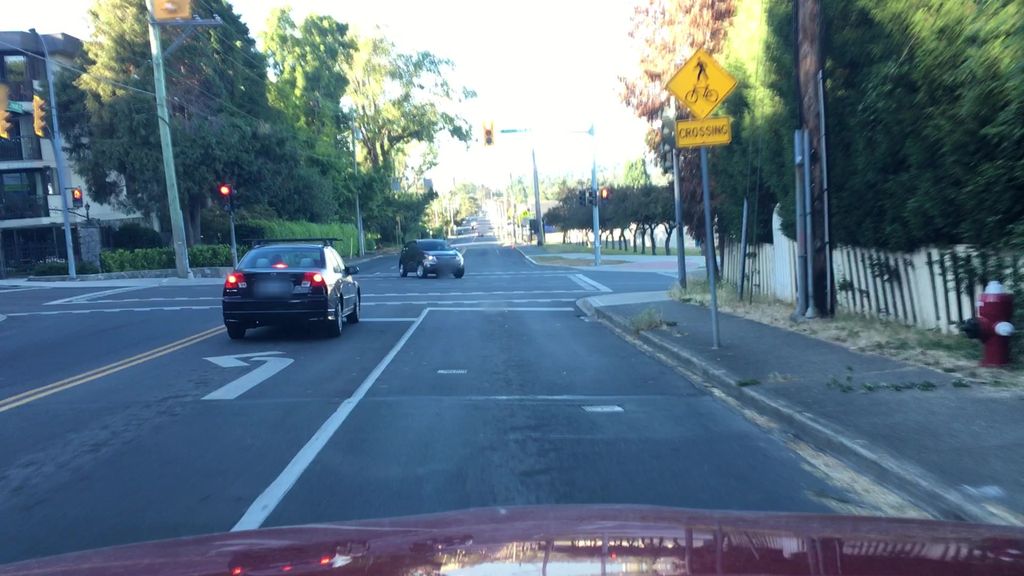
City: victoria